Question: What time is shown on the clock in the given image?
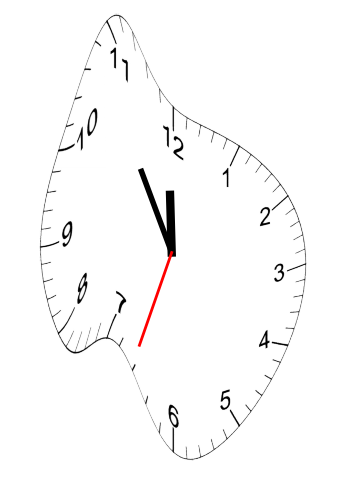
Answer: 11:54:33